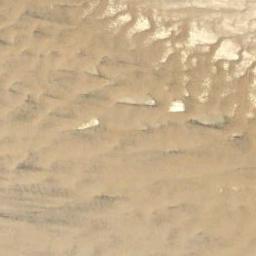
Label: desert